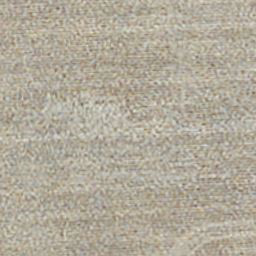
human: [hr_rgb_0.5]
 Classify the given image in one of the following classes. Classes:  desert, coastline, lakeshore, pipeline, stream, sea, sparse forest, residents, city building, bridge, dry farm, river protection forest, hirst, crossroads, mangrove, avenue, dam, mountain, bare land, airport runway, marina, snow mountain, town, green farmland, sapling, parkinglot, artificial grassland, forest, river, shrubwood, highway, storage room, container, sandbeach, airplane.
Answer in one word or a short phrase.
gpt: dry farm